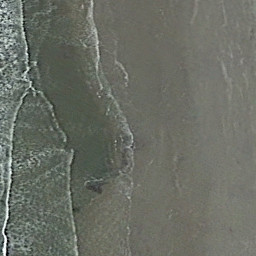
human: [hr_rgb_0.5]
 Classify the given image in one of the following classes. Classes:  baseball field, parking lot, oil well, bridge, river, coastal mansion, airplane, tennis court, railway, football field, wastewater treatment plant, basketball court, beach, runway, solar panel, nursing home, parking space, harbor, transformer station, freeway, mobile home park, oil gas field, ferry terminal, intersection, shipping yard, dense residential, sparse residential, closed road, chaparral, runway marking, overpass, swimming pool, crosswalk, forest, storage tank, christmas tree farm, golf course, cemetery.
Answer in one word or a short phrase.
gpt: beach